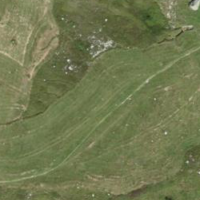
EUNIS habitat code: 23
Species observed at this site:
Ajuga pyramidalis
Campanula barbata
Saxicola rubetra
Gymnadenia rhellicani
Geum montanum
Botrychium lunaria
Arnica montana
Nardus stricta